Breast ultrasound image
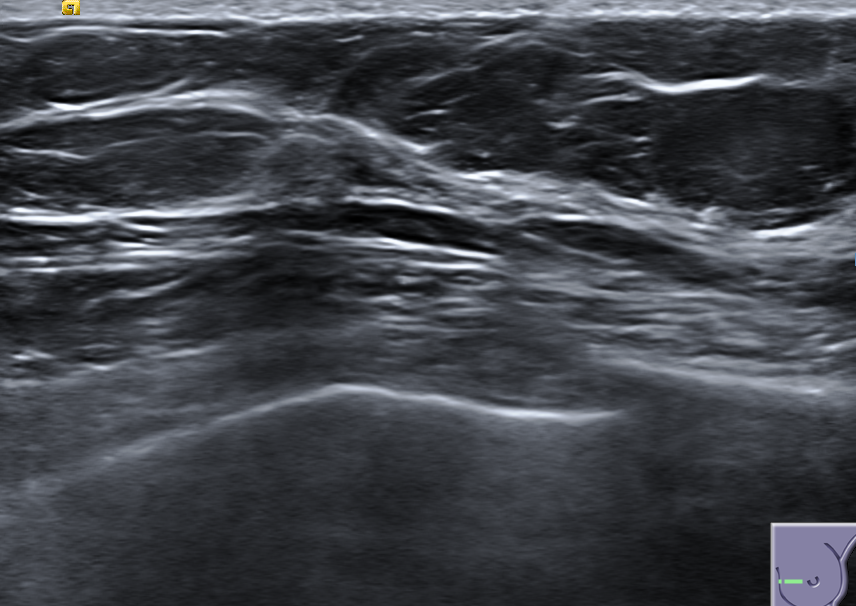
Diagnosis: normal